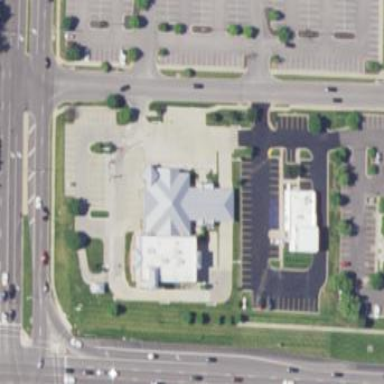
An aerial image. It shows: Bank building.